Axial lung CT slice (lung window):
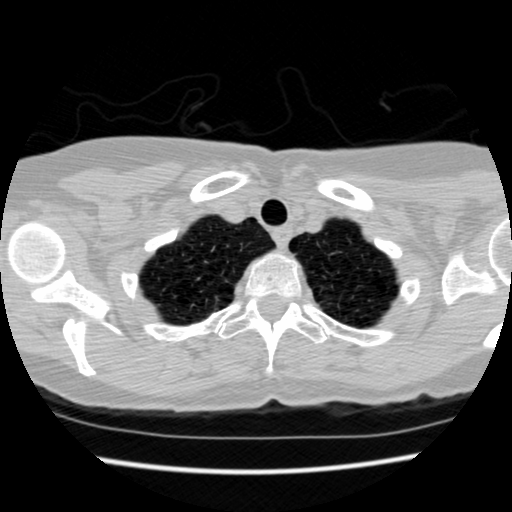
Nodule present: no